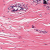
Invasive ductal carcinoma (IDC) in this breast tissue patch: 0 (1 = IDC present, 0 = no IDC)